The trace is the raw vibration amplitude of a rotating bearing as a function of time. Classify the bearing condition as one of: normal, inner_race, outer_race, ball.
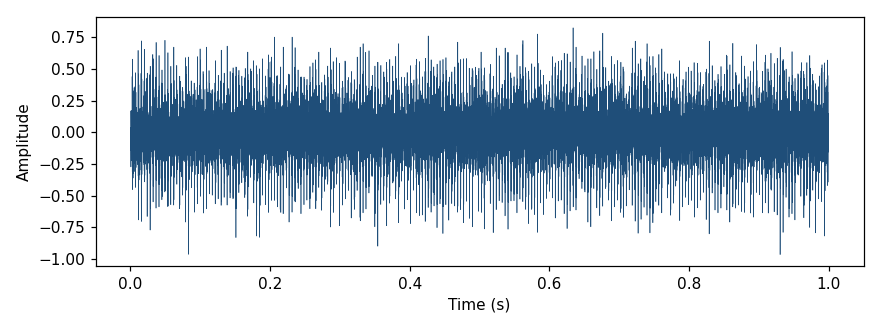
Answer: outer_race